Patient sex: F
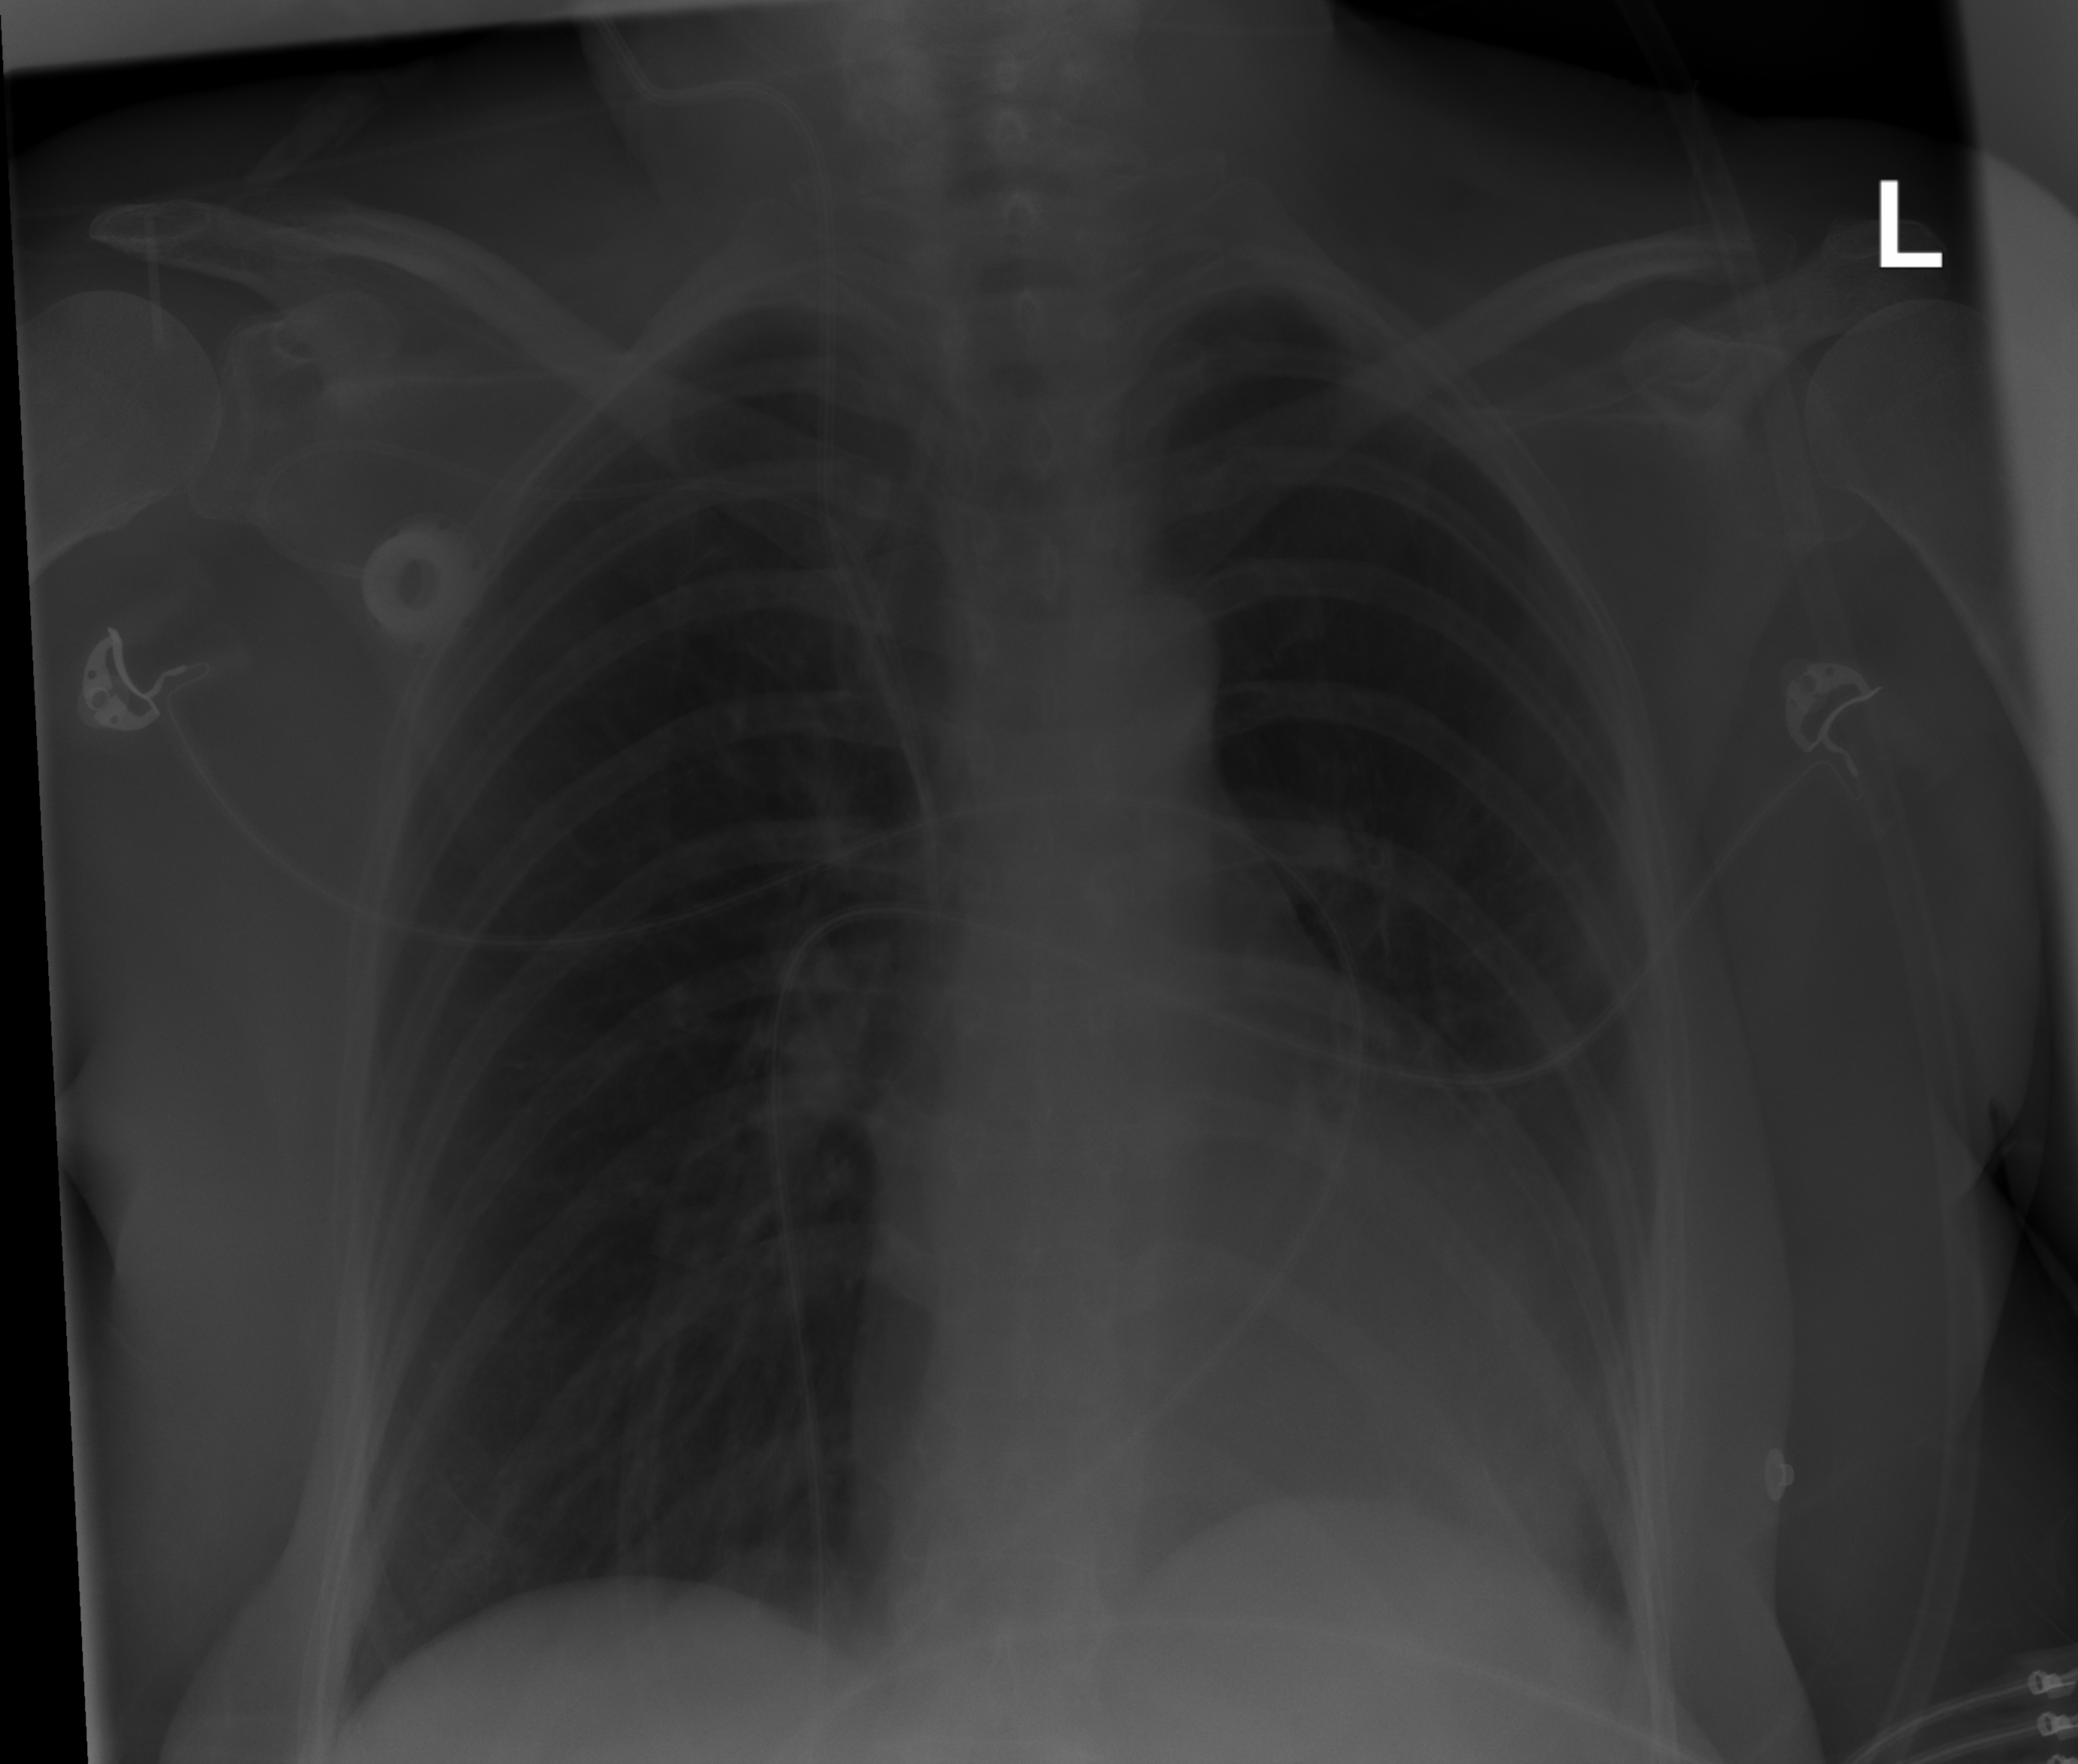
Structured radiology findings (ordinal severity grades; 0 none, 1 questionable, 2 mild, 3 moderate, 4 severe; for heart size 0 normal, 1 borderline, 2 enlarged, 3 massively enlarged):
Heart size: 2
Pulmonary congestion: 0
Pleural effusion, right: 0
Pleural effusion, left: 2
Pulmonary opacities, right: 0
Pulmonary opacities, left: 0
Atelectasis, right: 0
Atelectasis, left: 2